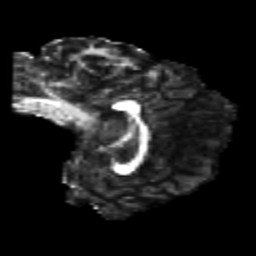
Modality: FA
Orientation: sagittal
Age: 20
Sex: male
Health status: healthy
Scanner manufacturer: philips
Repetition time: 7.477 s
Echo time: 0.08753 s